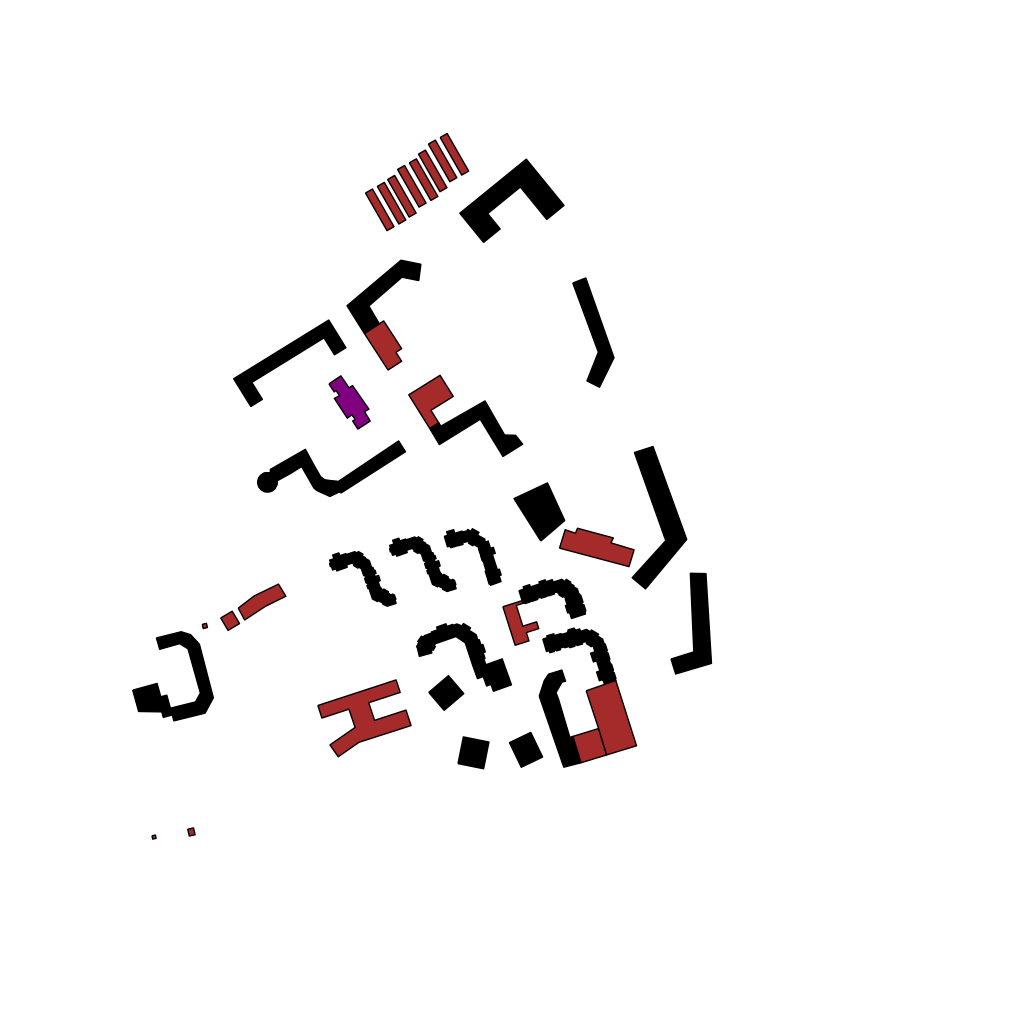
Tags: overhead vector_map, agriculture, industrial, residential, special, modern, high_rise, individual_rise, low_rise, medium_rise, density_2, Building, Facility, Kinder, 1.0 km²